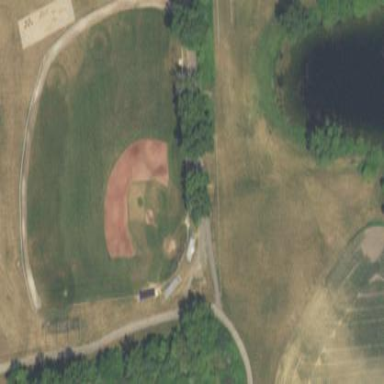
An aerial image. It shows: Baseball pitch for leisure land.